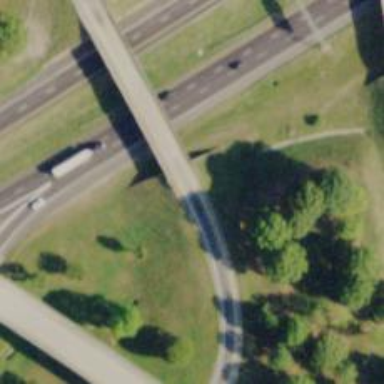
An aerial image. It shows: Motorway link bridge.